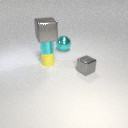
small cyan metal cylinder above small yellow rubber cylinder